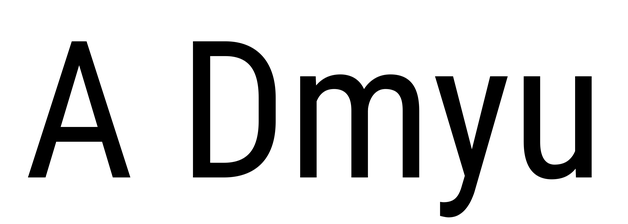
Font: Roboto_Condensed_Regular